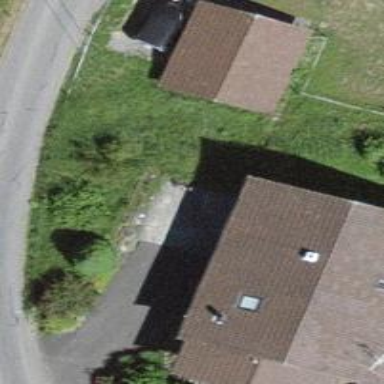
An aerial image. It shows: Residential building.